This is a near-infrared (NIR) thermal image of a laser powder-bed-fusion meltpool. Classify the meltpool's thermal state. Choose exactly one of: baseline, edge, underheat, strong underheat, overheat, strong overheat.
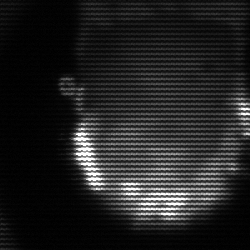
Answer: baseline